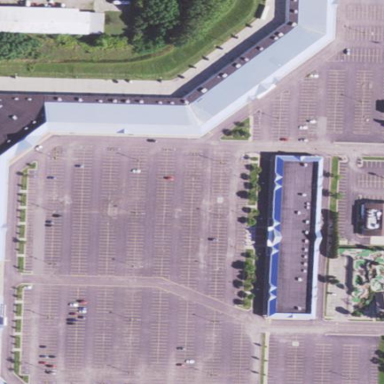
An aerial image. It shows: Retail area with mall.